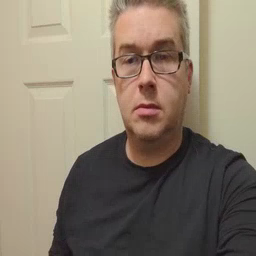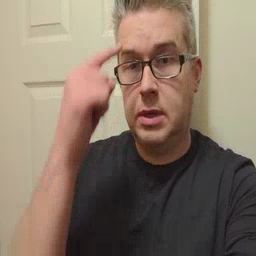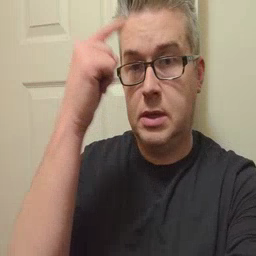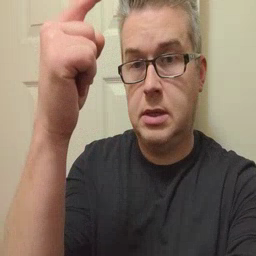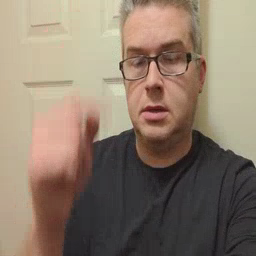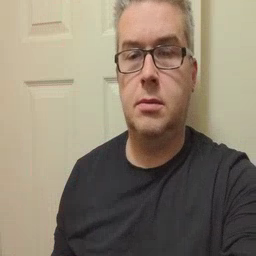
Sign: penny